Question: Population over time (should be the same height at every peak

I've programmed a code to simulate a mice and fox population using Runge-Kutta 4th order.
But the result is not as wanted to be.. each peak should nearly be at same height
I don't think that it is a problem of step size..
Do you have an idea?
'''
import matplotlib.pyplot as plt
import numpy as np
#function definition
def mice(f_0, m_0):
km = 2. #birthrate mice
kmf = 0.02 #deathrate mice
return km*m_0 - kmf*m_0*f_0
def fox(m_0, f_0):
kf = 1.06 #deathrate foxes
kfm = 0.01 #birthrate foxes
return kfm*m_0*f_0 -kf*f_0
def Runge_kutta4( h, f, xn, yn):
k1 = h*f(xn, yn)
k2 = h*f(xn+h/2, yn + k1/2)
k3 = h*f(xn+h/2, yn + k2/2)
k4 = h*f(xn+h, yn + k3)
return yn + k1/6 + k2/3 + k3/3 + k4/6
h = 0.01
f = 15.
m = 100.
f_list = [f]
m_list = [m]
for i in range(10000):
fox_new = Runge_kutta4(h, fox, m, f)
mice_new = Runge_kutta4(h, mice, f, m)
f_list.append(fox_new)
m_list.append(mice_new)
f = fox_new
m = mice_new
time = np.linspace(0,100,10001)
#Faceplot LV
fig = plt.figure(figsize=(10,10))
fig.suptitle("Runge Kutta 4")
plt.grid()
plt.xlabel('Mice', fontsize = 10)
plt.ylabel('Foxes', fontsize = 10)
plt.plot(m_list, f_list, '-')
plt.axis('equal')
plt.show()
fig.savefig("Faceplott_Runge_Kutta4.jpg", dpi=fig.dpi)
fig1 = plt.figure(figsize=(12,10))
fig1.suptitle("Runge Kutta 4")
plt.grid()
plt.xlabel('Time [d]', fontsize = 10)
plt.ylabel('Populationsize', fontsize = 10)
plt.plot(time, m_list , label='mice')
plt.plot(time, f_list , label='fox')
plt.legend()
plt.show()
fig1.savefig("Fox_Miceplot_Runge_Kutta4.jpg", dpi=fig.dpi)
'''
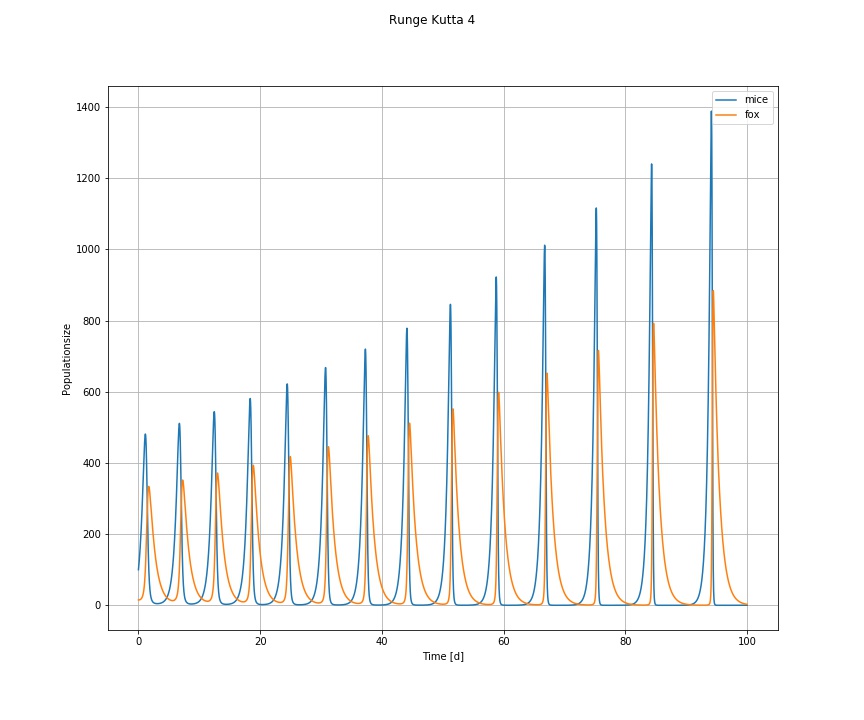
Answer: In the Runge-Kutta implementation, 'xn' is the time variable and 'yn' the scalar state variable. 'f' is the scalar ODE function for the scalar ODE 'y'(x)=f(x,y(x))'. However, this is not how you apply the RK4 procedure, your ODE functions are autonomous, contain no time variable but instead of it two coupled state variables. As implemented, the result should be a convoluted first order method of no specific type.
---
You need to solve the coupled system as a coupled system, that is, the stages for both variables have to be calculated simultaneously with the same increments.
'''
kf1 = h*fox(mn, fn)
km1 = h*mice(fn, mn)
kf2 = h*fox(mn+0.5*km1, fn+0.5*kf1)
km2 = h*mice(fn+0.5*kf1, mn+0.5*km1)
kf3 = h*fox(mn+0.5*km2, fn+0.5*kf2)
km3 = h*mice(fn+0.5*kf2, mn+0.5*km2)
kf4 = h*fox(mn+km3, fn+kf3)
km4 = h*mice(fn+kf3, mn+km3)
'''
etc.
---
See also <URL> for the same problem in JavaScript
<URL>
The other way is to vectorize the system so that the Runge-Kutta procedure can remain the same, but in the integration loop the state vector has to be constructed and unpacked,
'''
def VL(x,y): f, m = y; return np.array([fox(m,f), mice(f,m)])
y = np.array([f,m])
time = np.arange(x0,xf+0.1*h,h)
for x in time[1:]:
y = Runge_kutta4(h, VL, x, y)
f, m = y
f_list.append(f)
m_list.append(m)
'''
everything else remaining the same.